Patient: sex F, age 61
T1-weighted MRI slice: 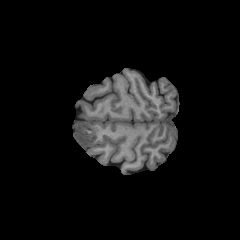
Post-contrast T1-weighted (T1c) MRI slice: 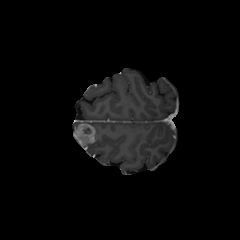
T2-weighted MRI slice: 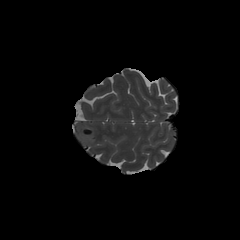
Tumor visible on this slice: yes
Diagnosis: Glioblastoma, IDH-wildtype
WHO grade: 4